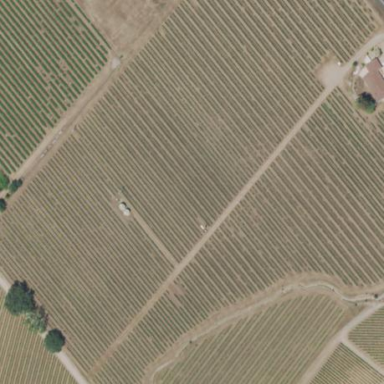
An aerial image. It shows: Vineyard with grape crops.